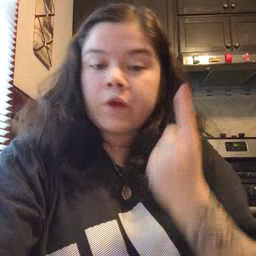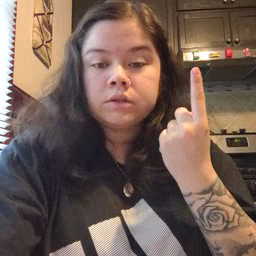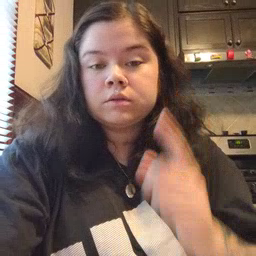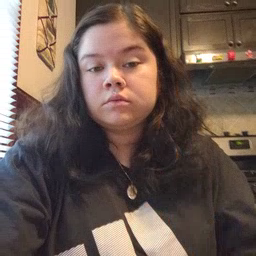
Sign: first